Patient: sex F, age 75
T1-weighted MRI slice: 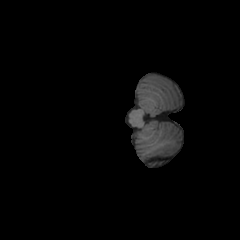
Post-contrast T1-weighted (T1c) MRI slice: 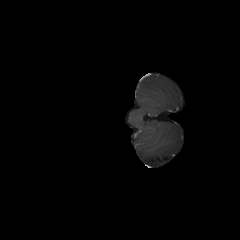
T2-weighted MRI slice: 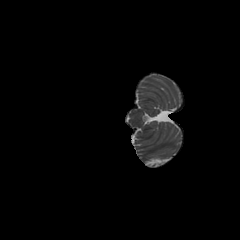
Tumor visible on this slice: no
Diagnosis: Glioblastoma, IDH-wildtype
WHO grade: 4